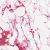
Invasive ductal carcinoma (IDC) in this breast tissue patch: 0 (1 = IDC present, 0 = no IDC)